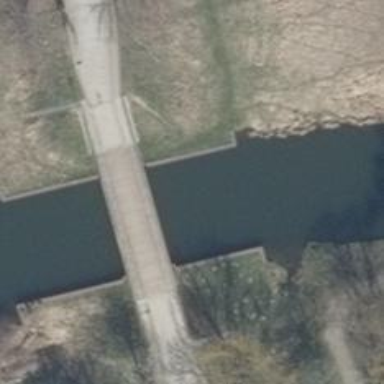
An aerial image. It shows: There is bridge in the image.